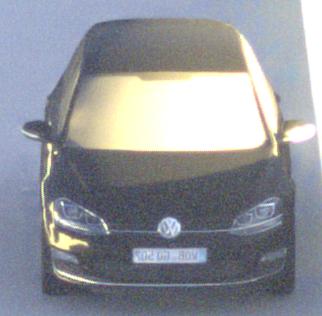
Make: VW
Model: Golf 1.2 TSI BMT
Detailed model: Golf (VII)
Model produced from: 2012/11
Model produced until: 2014/05
Doors: 3
Color: black
Road condition: dry road
Daytime: sunrise or sunset
Contrast: high contrast